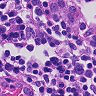
Metastatic tissue present: no